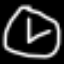
Label: clock